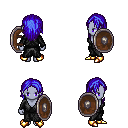
a pixel art fantasy rpg character, female body template, dark elf, purple skin, gray robe, red pants, blue long hairstyle, gold boots, shield, four views (front, back, left, right), 2x2 character sprite sheet, small pixel art, hard edges, no anti-aliasing